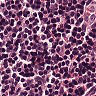
Metastatic tissue present: no